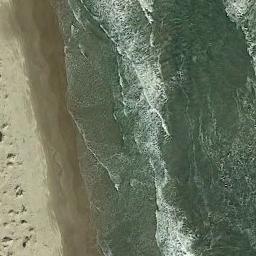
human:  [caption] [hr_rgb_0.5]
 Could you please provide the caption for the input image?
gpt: The sea was rough by the beach .

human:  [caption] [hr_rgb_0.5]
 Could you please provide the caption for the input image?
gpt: The green sea and perforated beach .

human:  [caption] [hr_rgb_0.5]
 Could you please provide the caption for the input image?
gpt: The beach with khaki sand and the color of the seawater is green .

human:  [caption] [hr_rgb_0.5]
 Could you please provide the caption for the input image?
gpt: The beach is composed of deep green seawater and the tawny coast .

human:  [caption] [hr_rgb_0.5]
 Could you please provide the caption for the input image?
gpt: Many stones of different sizes are on the beach .